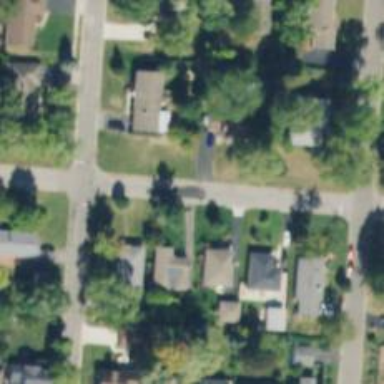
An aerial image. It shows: Residential driveway.